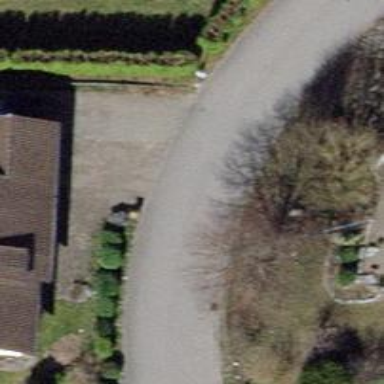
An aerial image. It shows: Residential road with asphalt surface. The road has high-quality track surface.